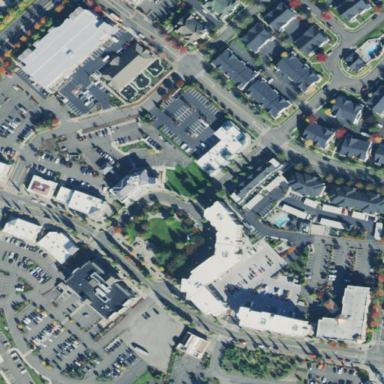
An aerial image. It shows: Retail area.